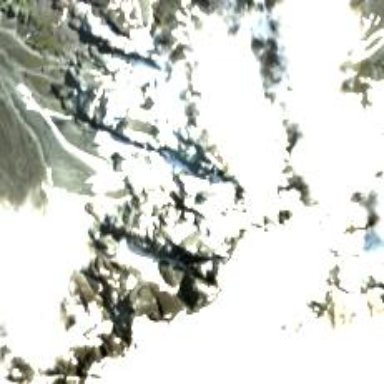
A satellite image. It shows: Stunning view of glacier.